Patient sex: M
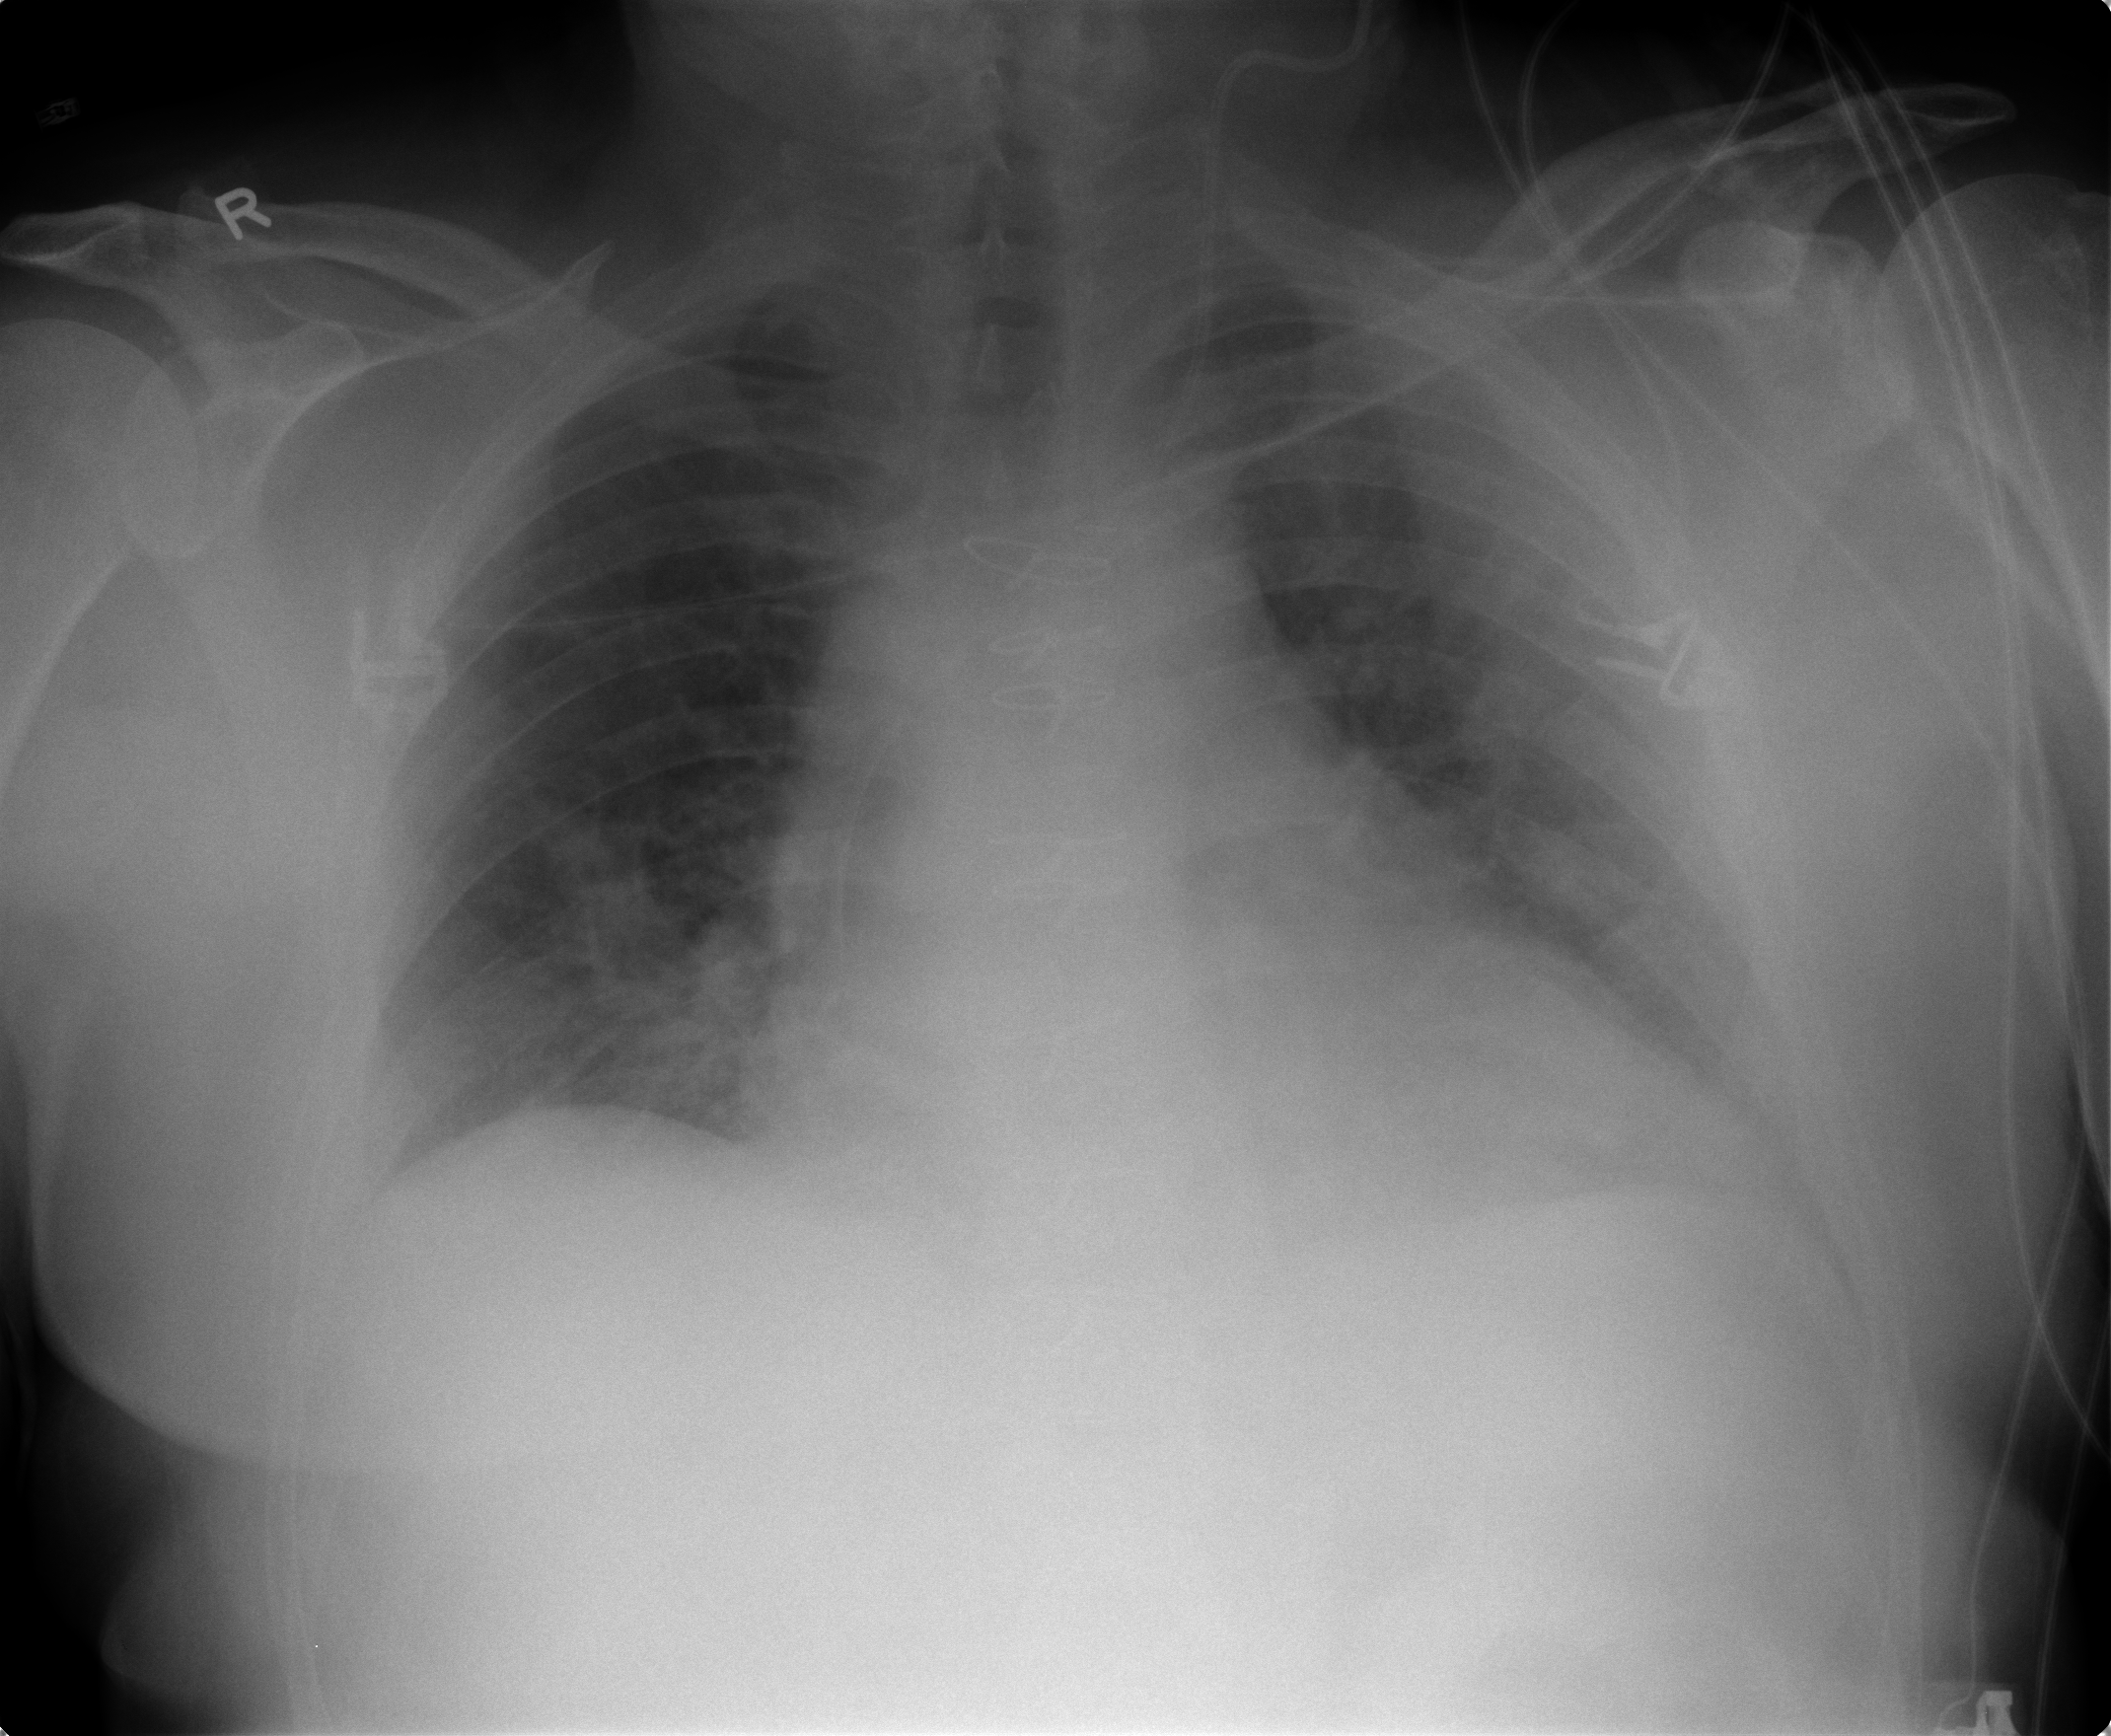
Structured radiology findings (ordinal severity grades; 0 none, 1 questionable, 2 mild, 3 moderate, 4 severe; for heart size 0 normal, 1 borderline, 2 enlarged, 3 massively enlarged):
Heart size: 2
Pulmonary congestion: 2
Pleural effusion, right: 1
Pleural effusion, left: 2
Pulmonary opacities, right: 1
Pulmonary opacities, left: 2
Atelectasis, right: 2
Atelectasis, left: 2